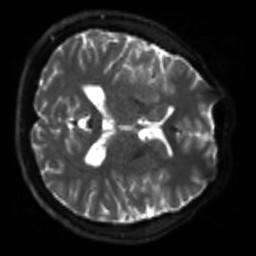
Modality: sbref
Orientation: axial
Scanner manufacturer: siemens
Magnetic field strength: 3 T
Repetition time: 4 s
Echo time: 0.0594 s